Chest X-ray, PA view. Patient: 58 years old, sex M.
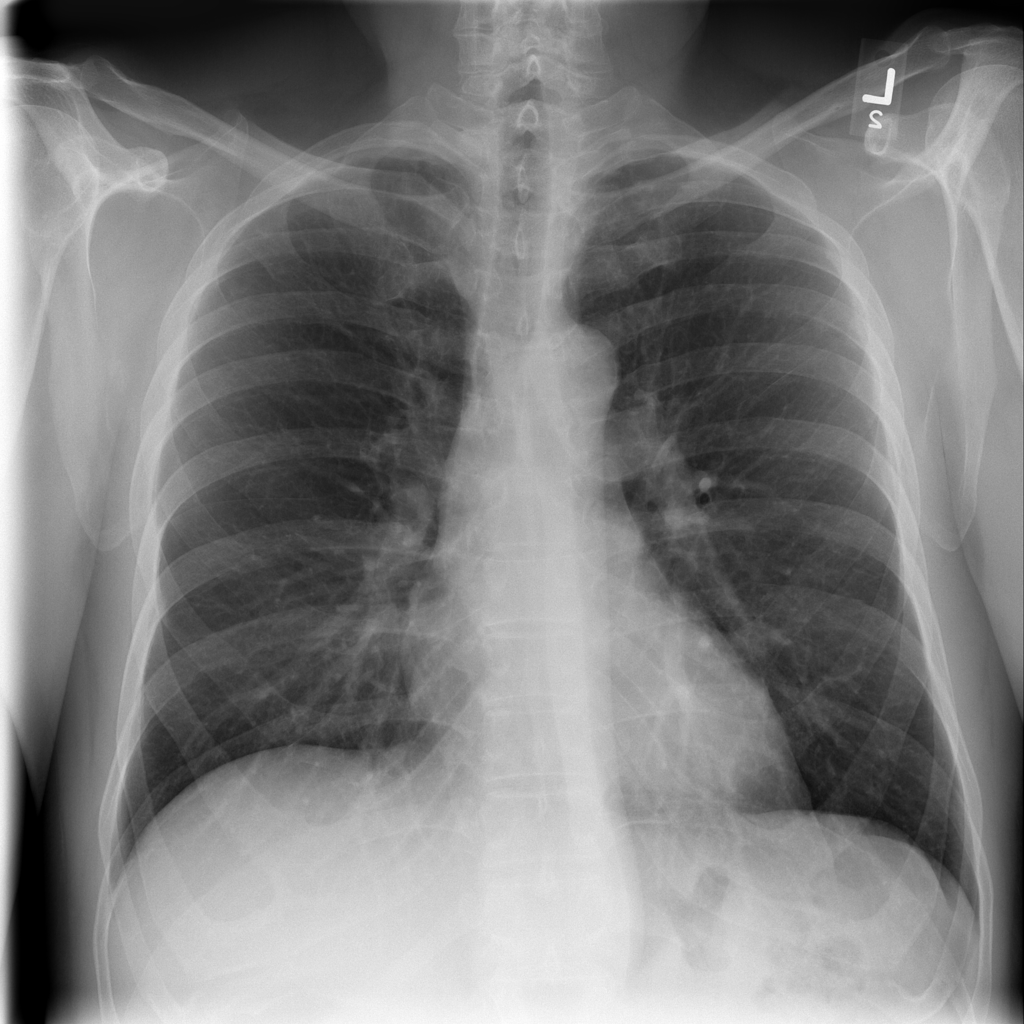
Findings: No Finding